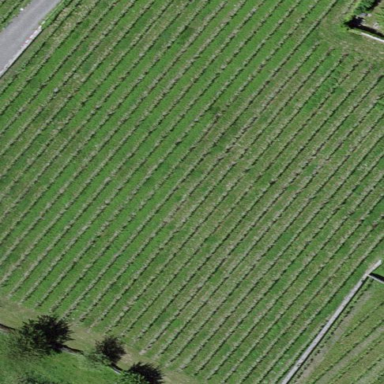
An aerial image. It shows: Vineyard growing grapes.